Question: The picture describes a maze problem, where green is the starting position and red is the end point. Find the length of the shortest path.
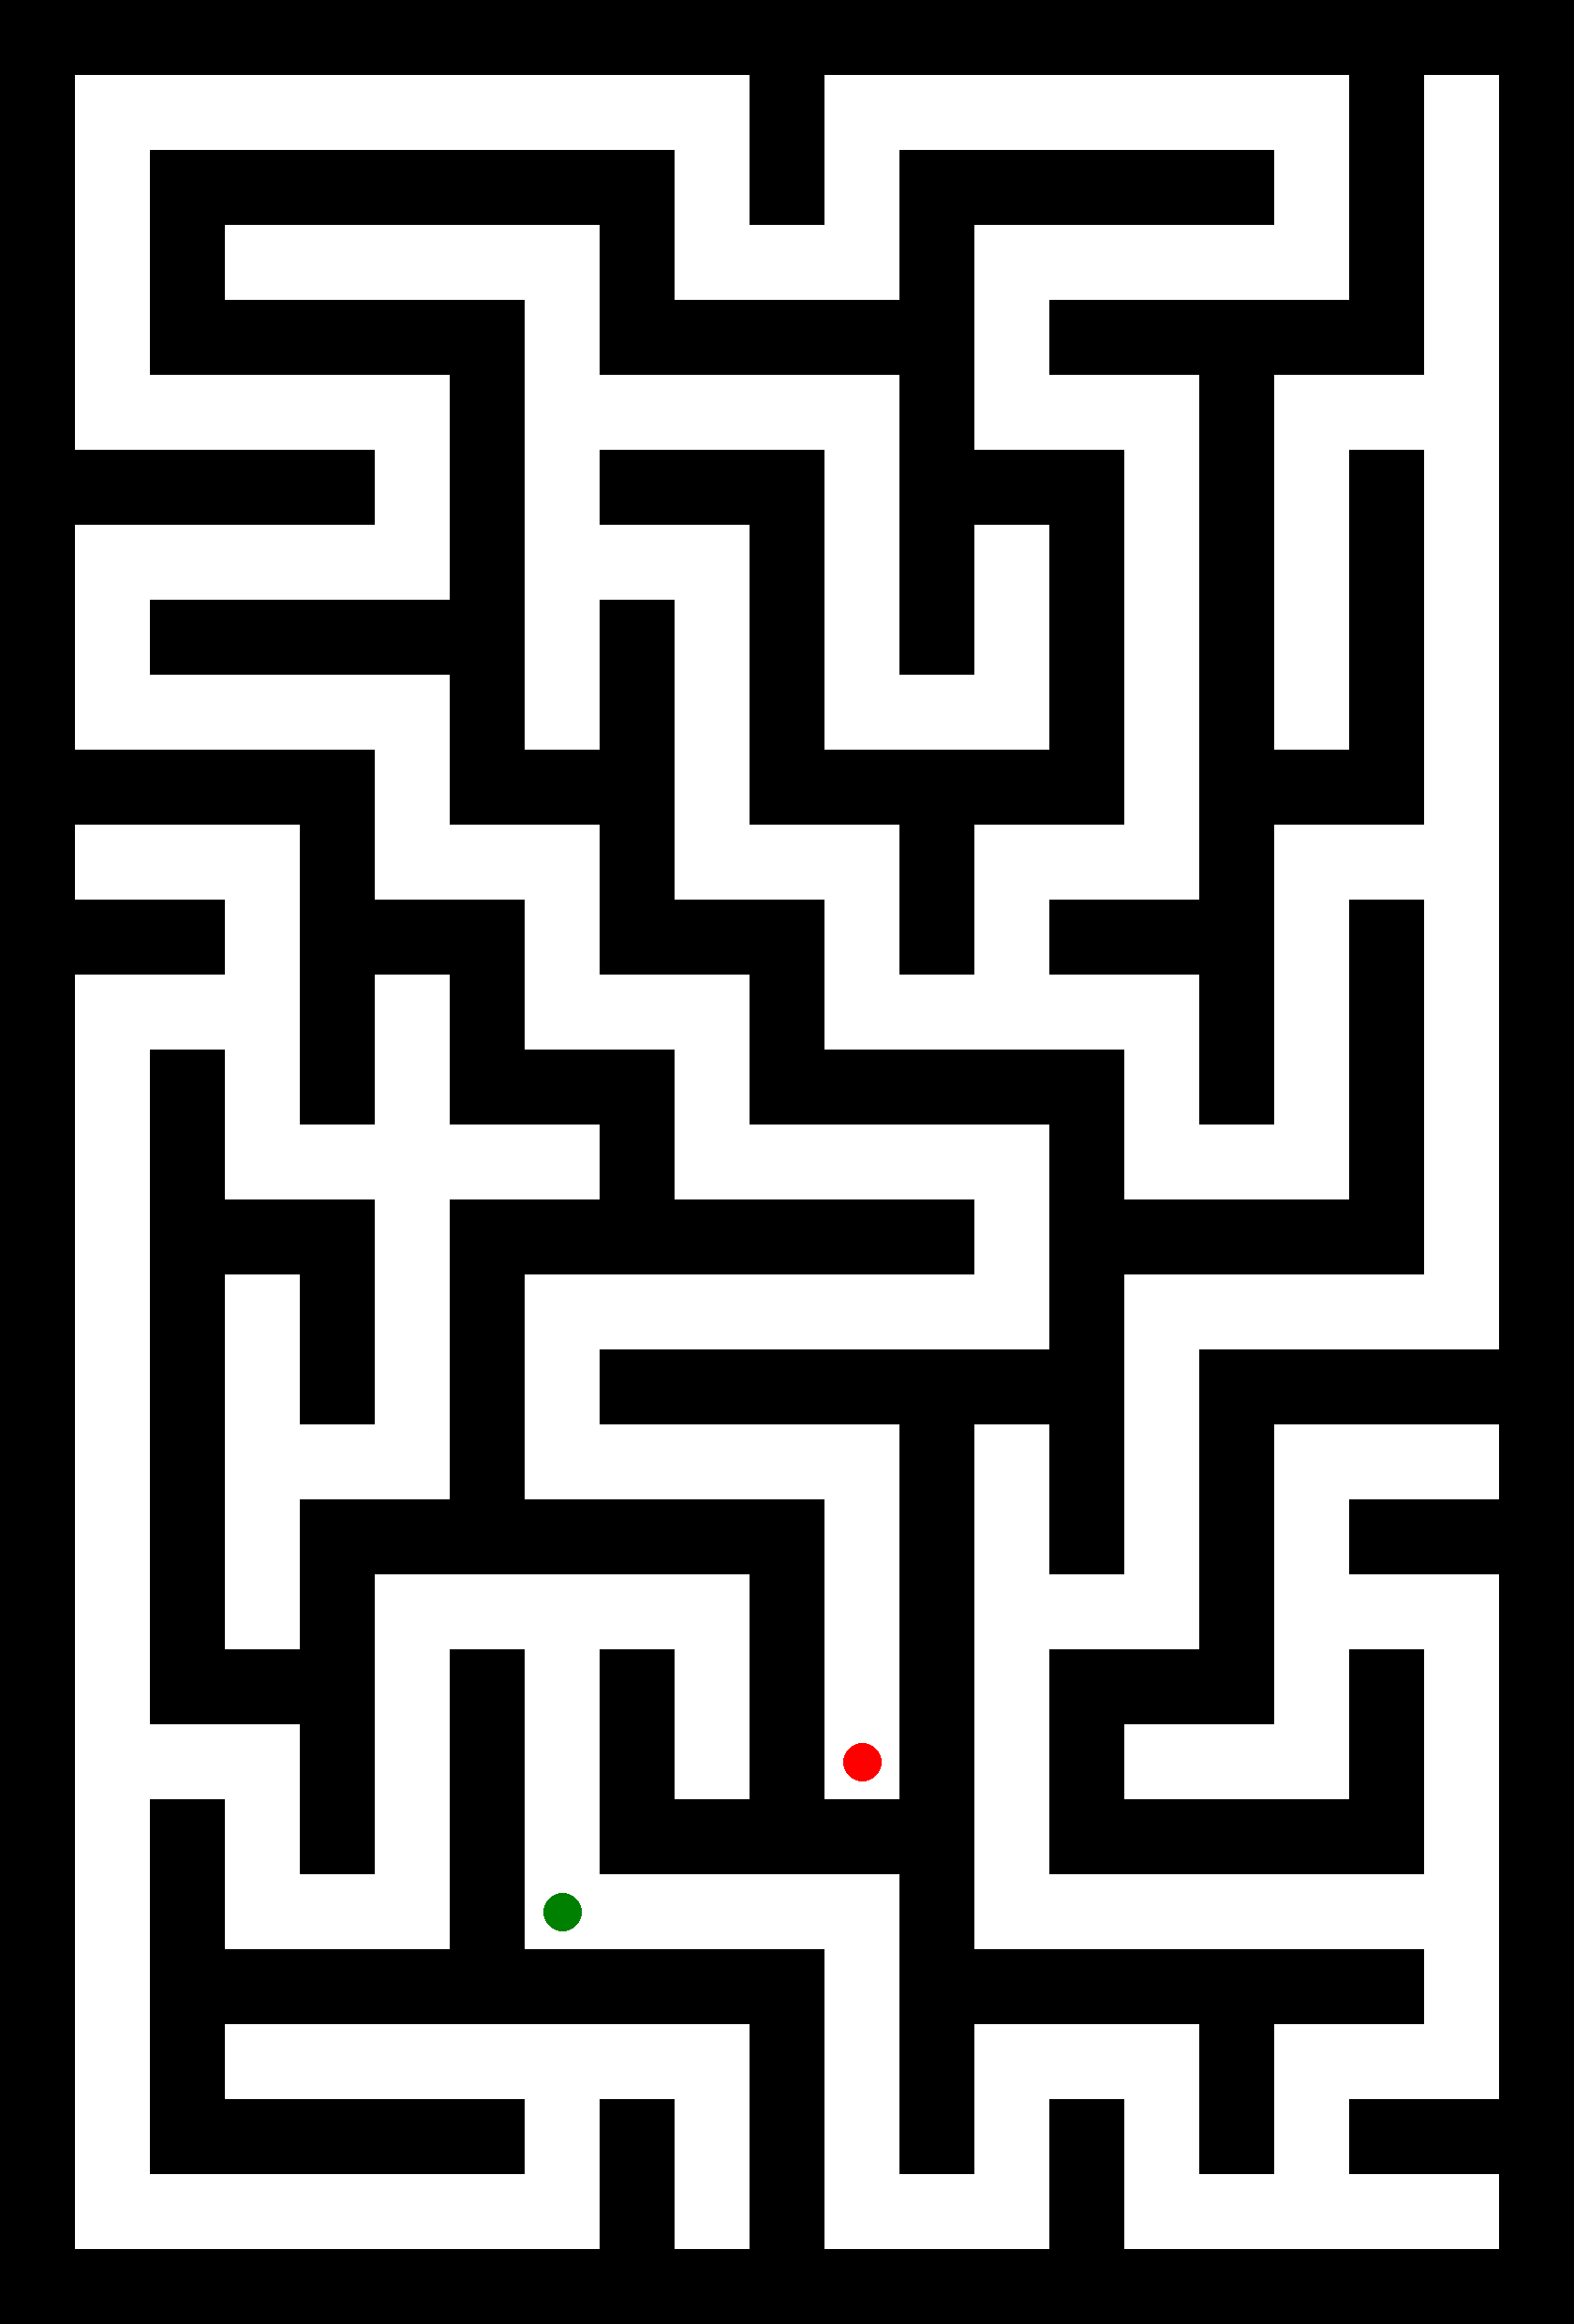
Answer: 154